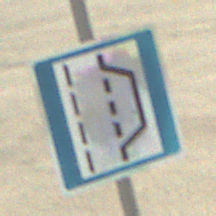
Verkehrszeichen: NothalteUndPannenbucht
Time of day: MorningAfternoon
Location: Outdoor (RoadRail)
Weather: PartlyCloudy
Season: NotSpecified
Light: Natural